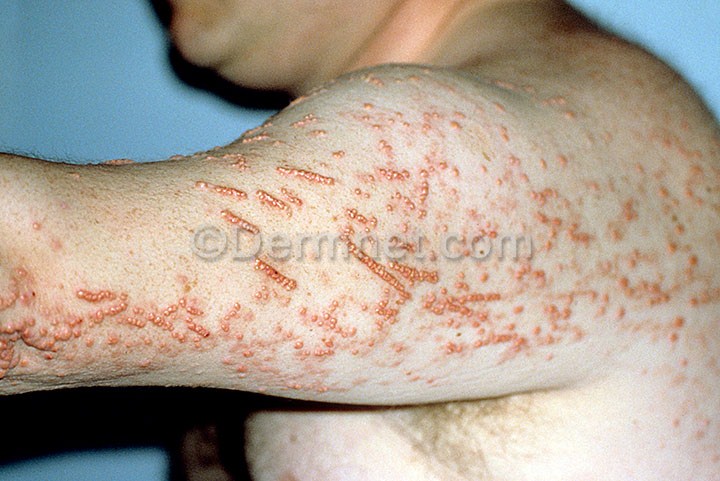
Disease: Systemic Disease